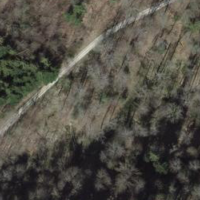
EUNIS habitat code: 41
Species observed at this site:
Lamium maculatum